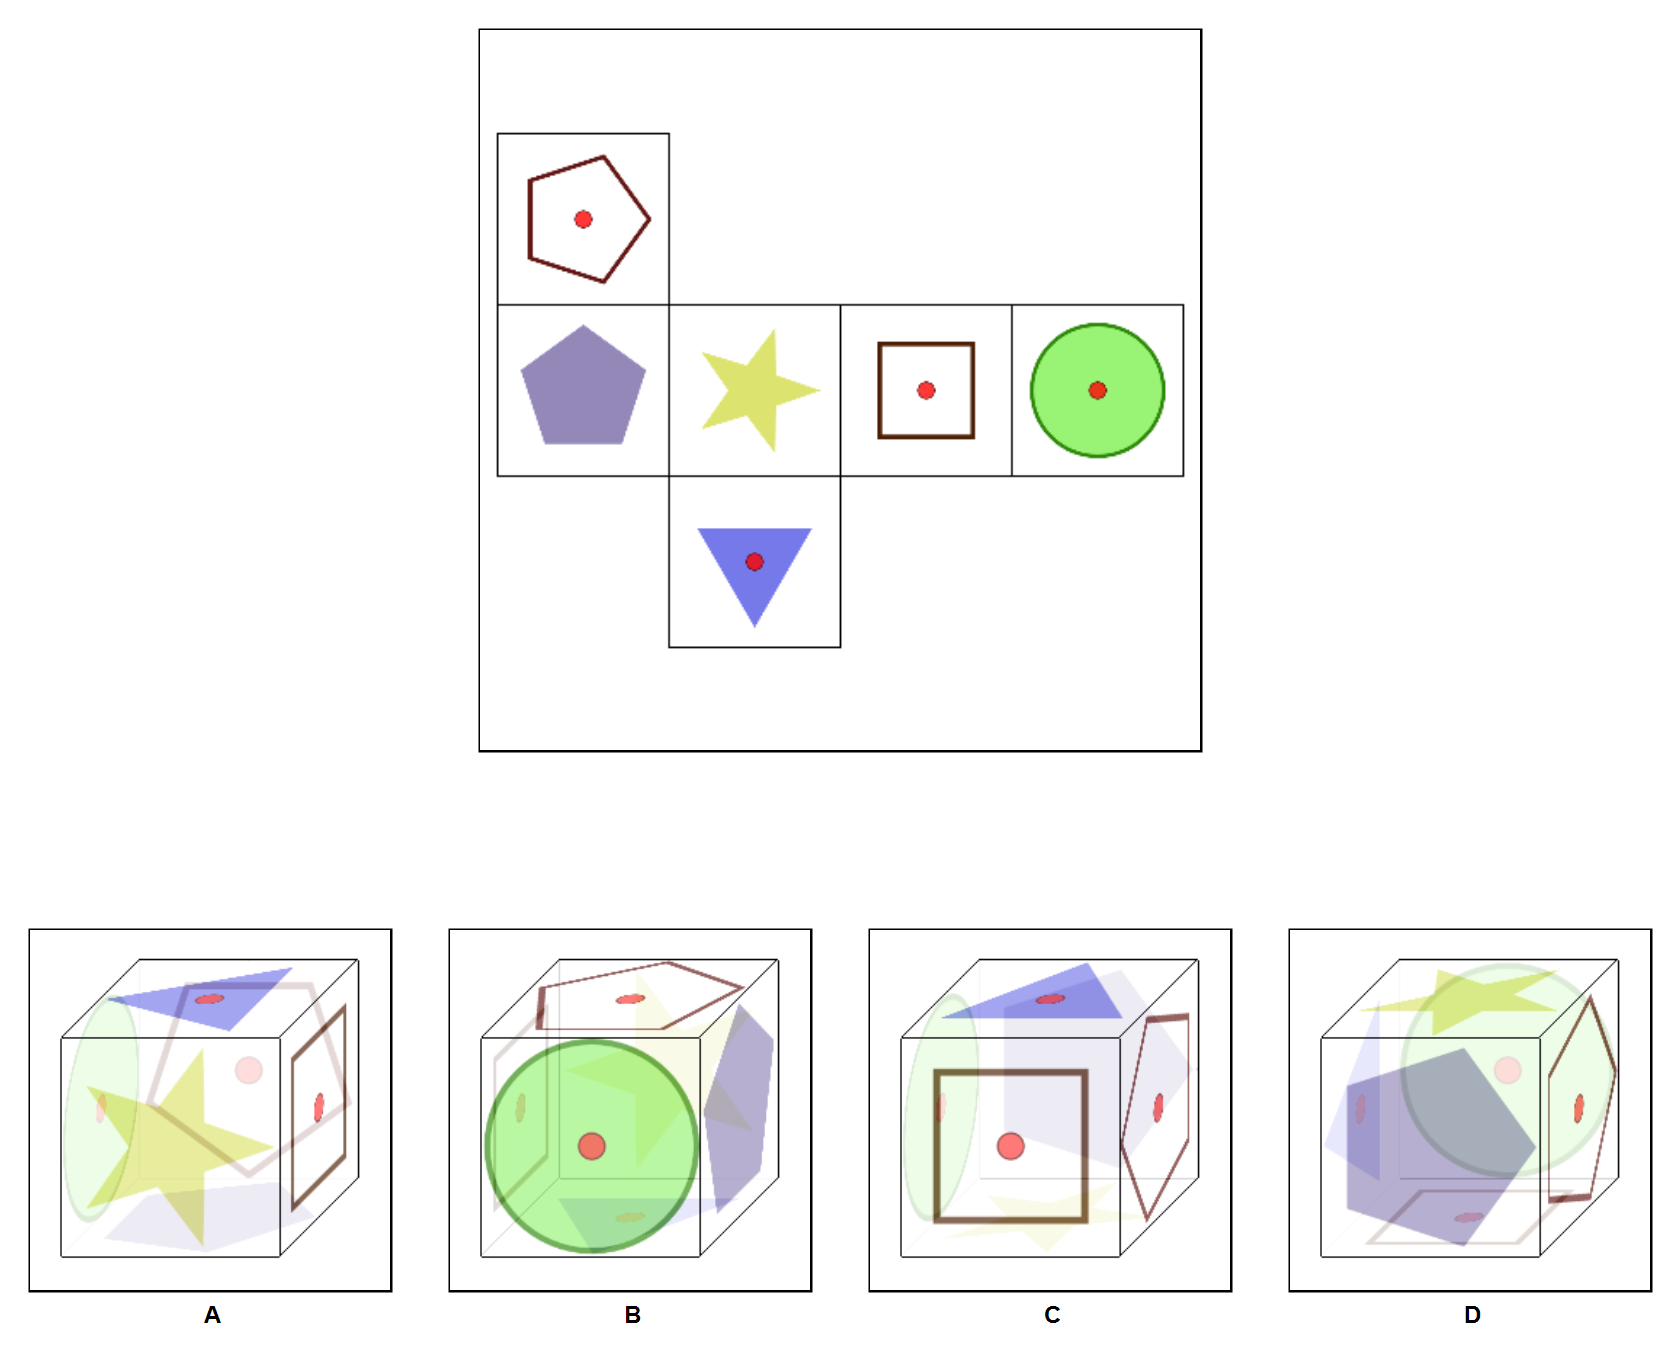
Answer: B